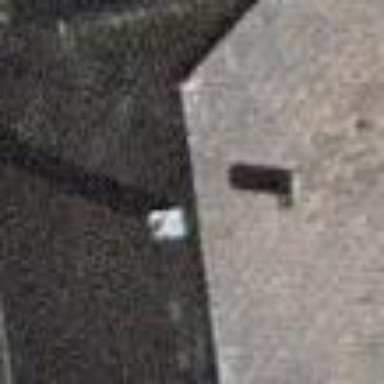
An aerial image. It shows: House with half-hipped roof shape.